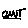
Label: line